Question: I have an experiment where I measured the performance of some algorithms relative to three baselines. I'd therefore like to plot histograms for the algorithms, with horizontal lines of various styles drawn through the histogram bars to show the baselines.
Below is an example which I produced by manually drawing horizontal lines on a graph produced by Gnuplot. The histograms "sentence" and "document" represent the algorithms I tested, and "mono", "random", and "MFS" are the baselines.
Is there some way I can do this within Gnuplot itself? If not, can anyone recommend another tool which can do this? Or perhaps there's a better visualization technique I should be using instead?

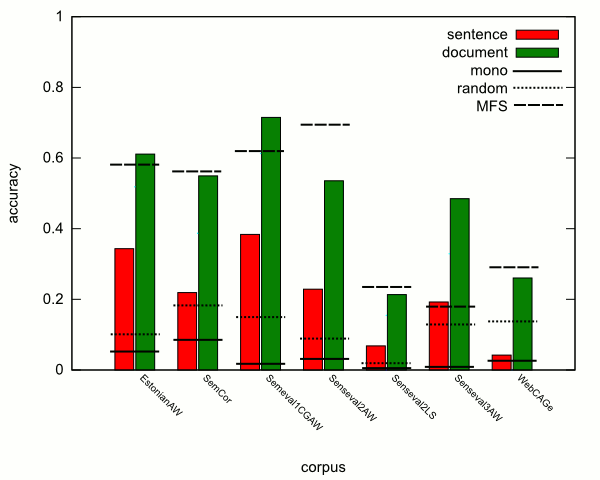
Answer: This is definitely possible. Here's a little example that I cooked up:
First, the datafile '"data.dat"':
'''
#histograms
1 3 stack1
2 2 stack2
3 1 stack3
#mono
.6
.6
1.5
1.5
3.1
3.1
'''
Now the gnuplot script to plot it:
'''
set yrange [0:*]
set style data histograms
set style histogram cluster gap 1
IDX=-1
xpos(x)=(IDX=IDX+1, IDX%2==0)?(IDX/2-.5):(IDX/2+.5)
set style fill solid
plot 'data.dat' index "histograms" u 1:xtic(3) title "column1", '' index "histograms" u 2 title "column2", '' index "mono" u (xpos($1)):1 w lines ls -1 title "mono"
'''
This is a little more tricky than my last version. When plotting a cluster of histograms, each cluster is centered on an integer starting at 0 and incrementing by 1 for each cluster (regardless of your setting for xtics and labels). What I've done is used that information to simplify the datafile. Now this plot command plots 2 different data sets as histograms (taken from each column in the "histogram" portion of the datafile), the first one adds the xtic labels. Then the tricky part: I write a function which has side-effects (gnuplot inline-functions are new in gnuplot 4.4 I think). Each time it is called, the value for the variable 'IDX' is incremented -- So, the current position on the xrange is always 'IDX/2'. This function alternates between returning 'IDX/2-.5' and 'IDX/2+.5'. Note that to create another dataset 'random', you'll need another function 'xpos2' which is the same as 'xpos1' except it uses a separate iterator.